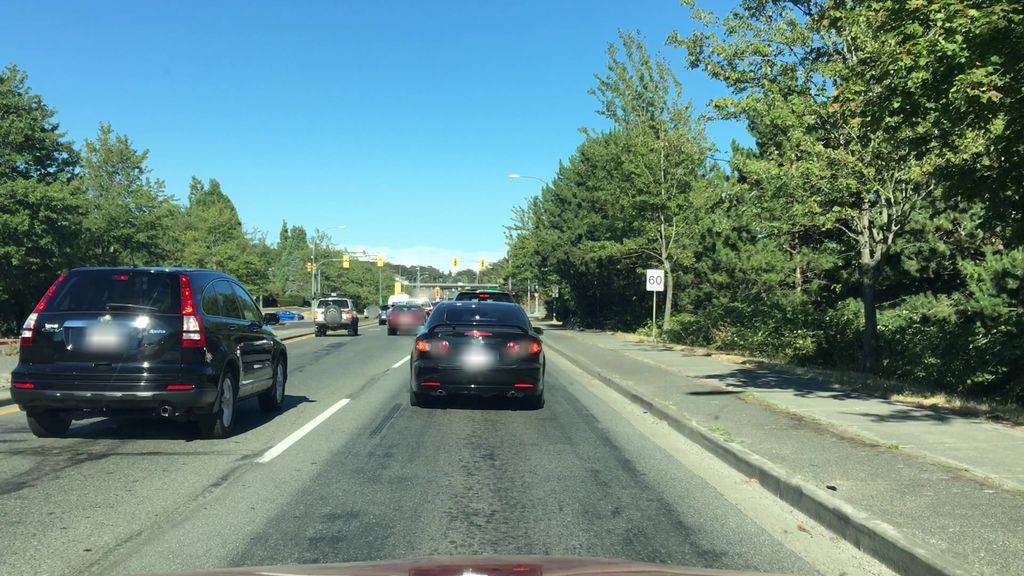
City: victoria